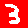
Digit: 3